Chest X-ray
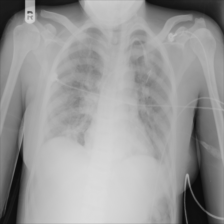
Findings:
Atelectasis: negative
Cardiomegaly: negative
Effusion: negative
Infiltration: positive
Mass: positive
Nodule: negative
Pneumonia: negative
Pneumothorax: negative
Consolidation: negative
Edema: negative
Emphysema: negative
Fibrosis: negative
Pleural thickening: negative
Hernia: negative